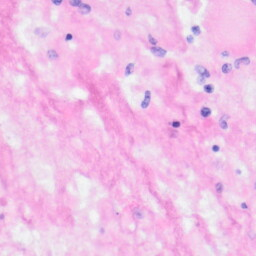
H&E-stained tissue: Kidney